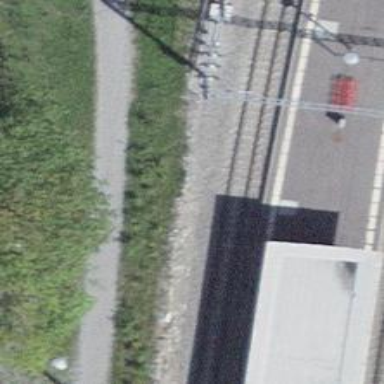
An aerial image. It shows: Narrow-gauge railway siding with contact lines for electrification.